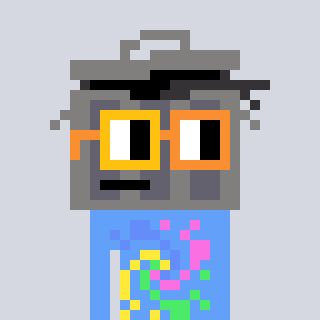
a pixel art character with square yellow and orange glasses, a trashcan-shaped head and a blue-colored body on a cool background